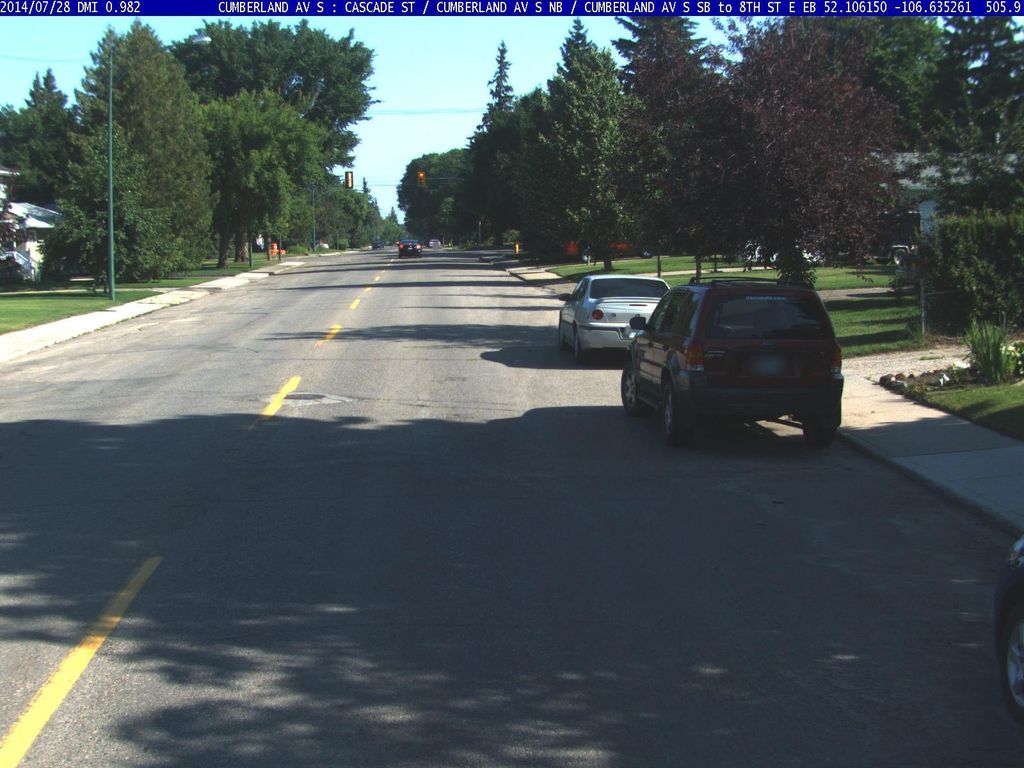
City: saskatoon